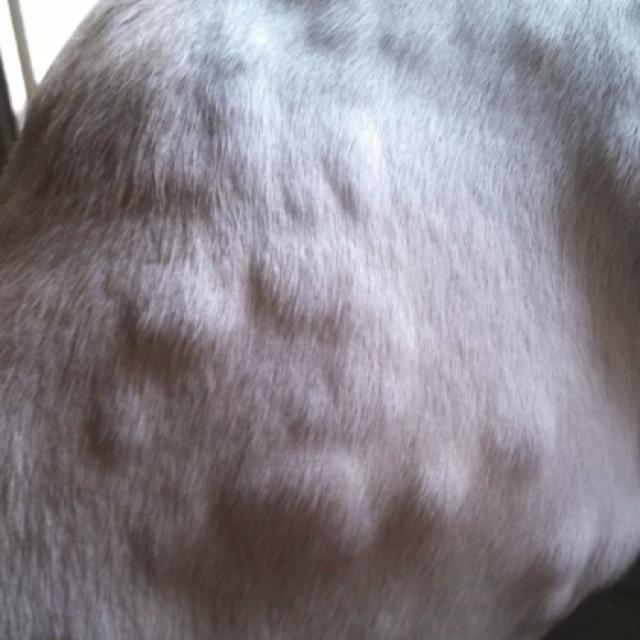
Canine hypersensitivity reaction — allergic skin response with urticaria, erythema, pruritus, and angioedema. May be food, environmental, or flea allergy related.